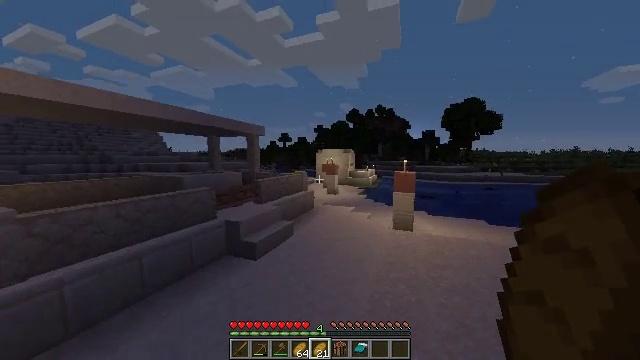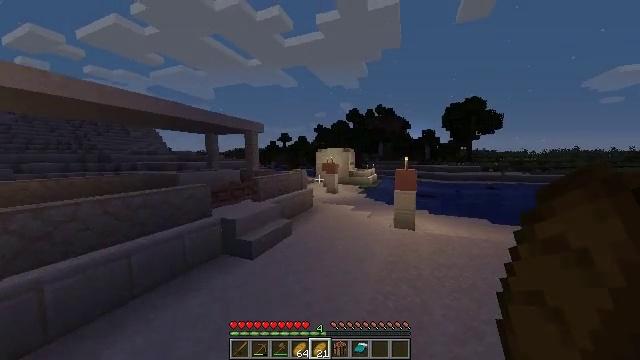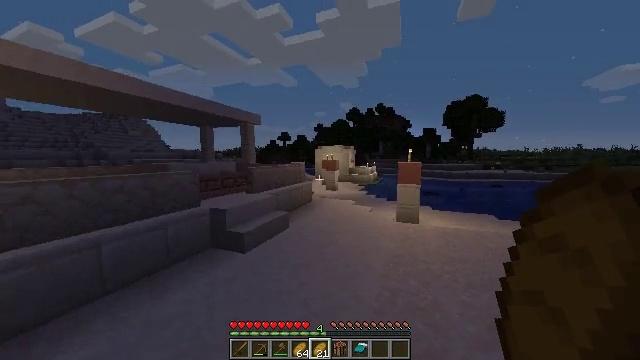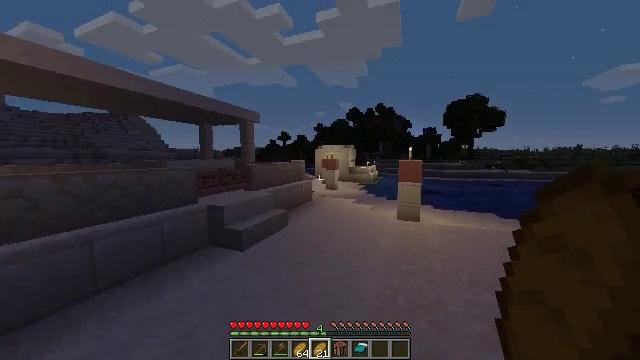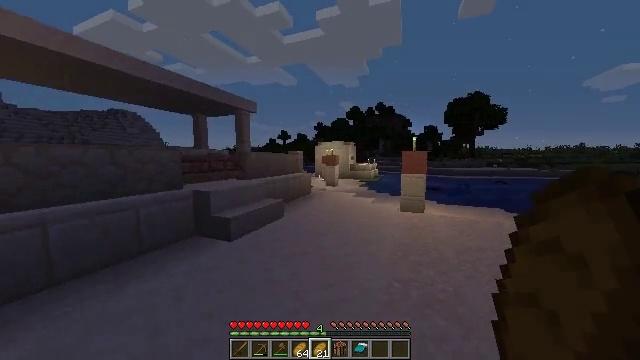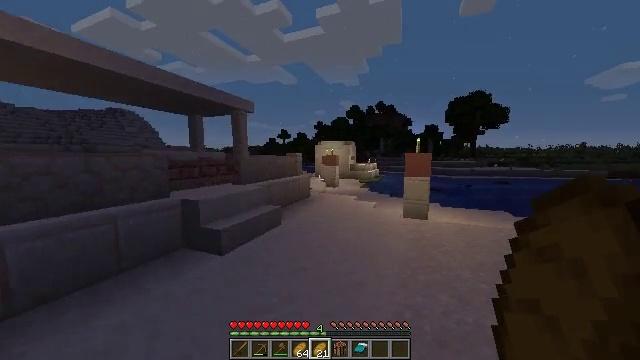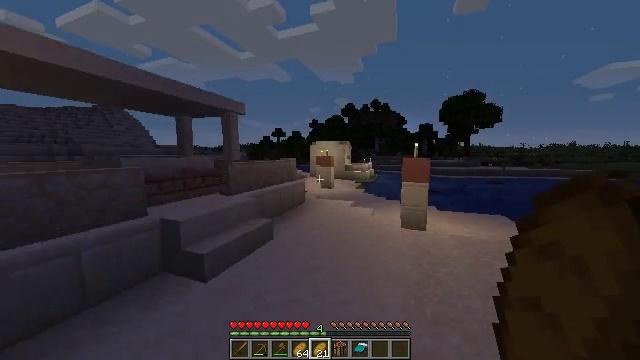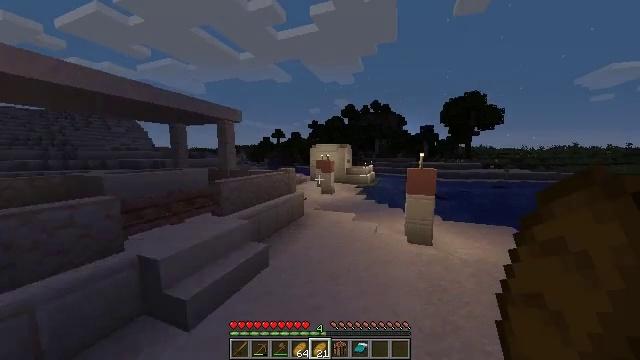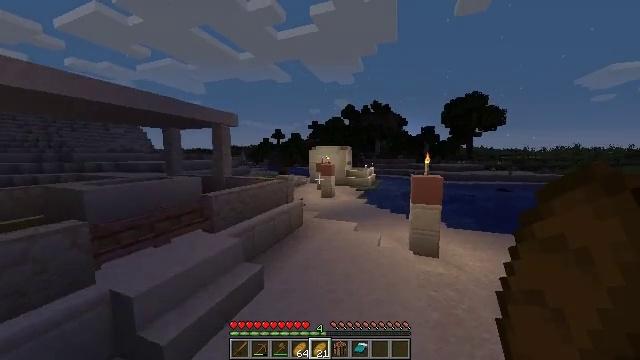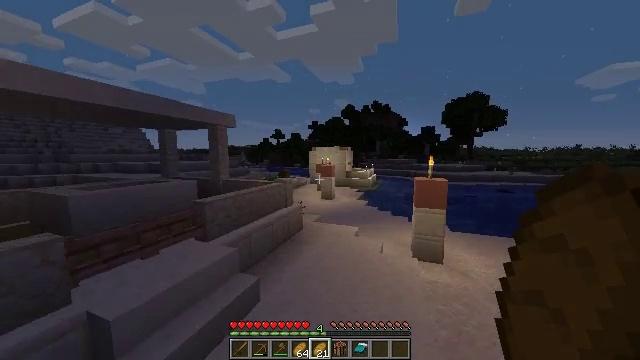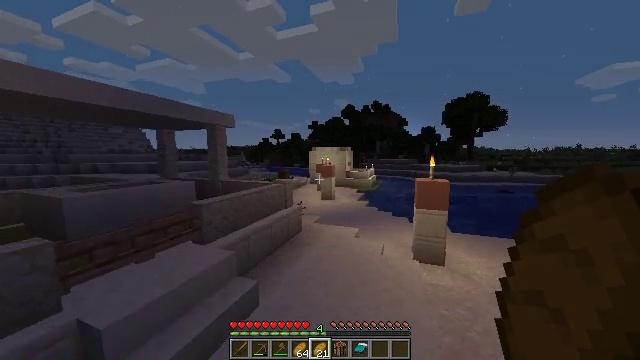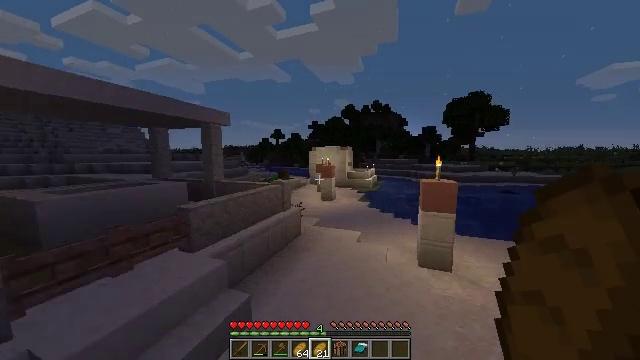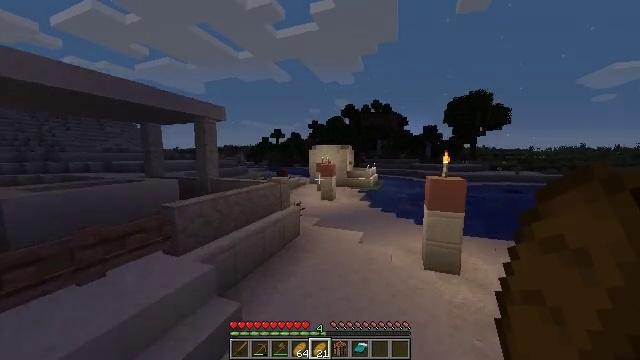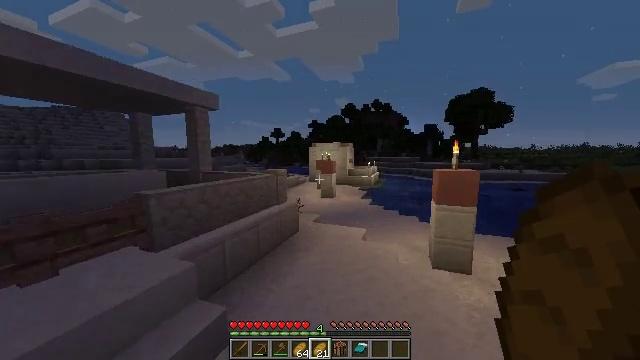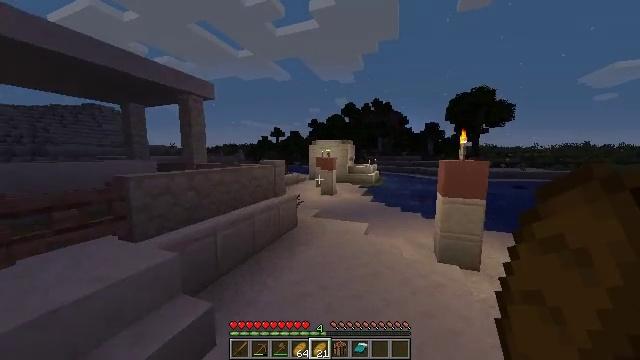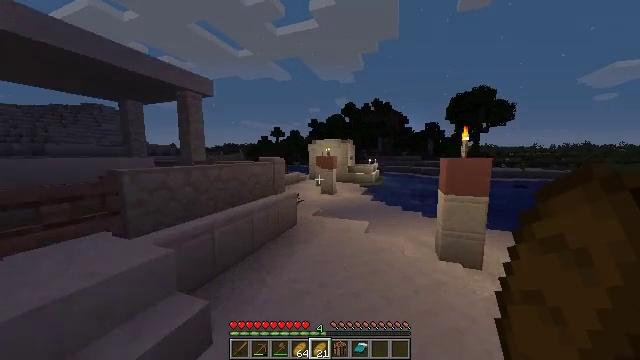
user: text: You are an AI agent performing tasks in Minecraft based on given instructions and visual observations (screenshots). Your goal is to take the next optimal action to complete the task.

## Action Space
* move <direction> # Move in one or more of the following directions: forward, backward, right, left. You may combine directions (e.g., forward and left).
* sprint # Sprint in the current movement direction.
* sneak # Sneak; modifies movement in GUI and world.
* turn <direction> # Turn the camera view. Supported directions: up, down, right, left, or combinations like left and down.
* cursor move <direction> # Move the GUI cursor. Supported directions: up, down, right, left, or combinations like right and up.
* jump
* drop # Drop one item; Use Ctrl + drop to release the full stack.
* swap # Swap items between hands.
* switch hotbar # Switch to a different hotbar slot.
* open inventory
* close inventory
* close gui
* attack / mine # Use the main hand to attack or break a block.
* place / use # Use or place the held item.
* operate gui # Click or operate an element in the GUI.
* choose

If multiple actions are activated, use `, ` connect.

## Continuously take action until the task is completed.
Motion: motion action
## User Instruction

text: Destroy the smoker to move it.
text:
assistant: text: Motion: move forward, jump
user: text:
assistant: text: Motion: move forward, jump
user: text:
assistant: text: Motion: move forward, jump
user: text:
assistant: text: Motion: move forward, jump
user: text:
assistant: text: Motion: move forward, jump
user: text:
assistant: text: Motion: move forward, turn right, jump
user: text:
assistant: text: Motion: move forward, jump
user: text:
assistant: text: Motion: move forward, jump
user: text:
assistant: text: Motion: move forward, jump
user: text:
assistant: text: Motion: move forward, jump
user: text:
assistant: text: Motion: move forward, jump
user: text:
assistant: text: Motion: move forward, jump
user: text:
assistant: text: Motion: move forward, jump
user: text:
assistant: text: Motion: move forward, jump
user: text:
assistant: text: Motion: move forward, jump
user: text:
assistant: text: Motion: move forward, jump
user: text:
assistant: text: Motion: move forward, jump
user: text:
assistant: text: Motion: move forward, jump
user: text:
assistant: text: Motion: move forward, jump
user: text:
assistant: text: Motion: move forward, jump
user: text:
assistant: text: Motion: move forward, jump
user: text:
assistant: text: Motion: move forward, jump
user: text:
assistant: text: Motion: move forward, jump
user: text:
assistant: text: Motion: move forward, jump
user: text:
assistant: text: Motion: move forward, jump
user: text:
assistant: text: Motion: move forward, jump
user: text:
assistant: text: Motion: move forward, jump
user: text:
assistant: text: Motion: move forward, jump
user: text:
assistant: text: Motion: move forward, jump
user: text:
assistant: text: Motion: move forward, jump